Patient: sex M, age 35
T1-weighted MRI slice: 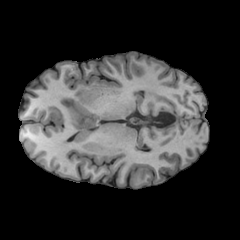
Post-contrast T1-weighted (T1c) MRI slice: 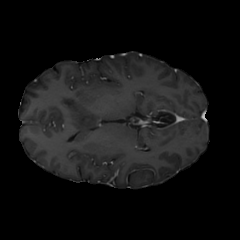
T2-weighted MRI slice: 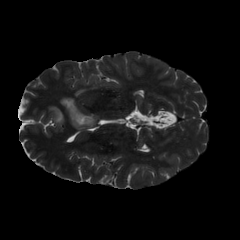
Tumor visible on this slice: yes
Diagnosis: Astrocytoma, IDH-mutant
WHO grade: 3